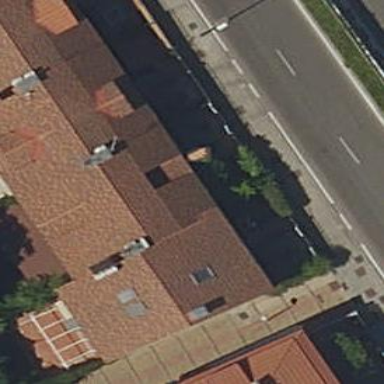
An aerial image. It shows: Terrace building.